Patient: sex M, age 30
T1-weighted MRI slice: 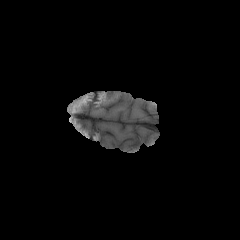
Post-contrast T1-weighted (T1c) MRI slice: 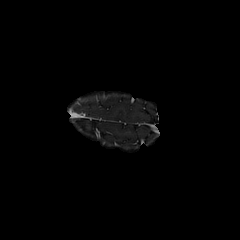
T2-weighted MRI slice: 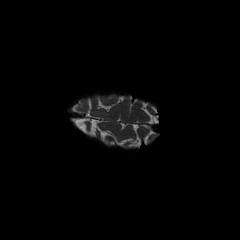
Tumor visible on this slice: yes
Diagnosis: Astrocytoma, IDH-mutant
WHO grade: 3